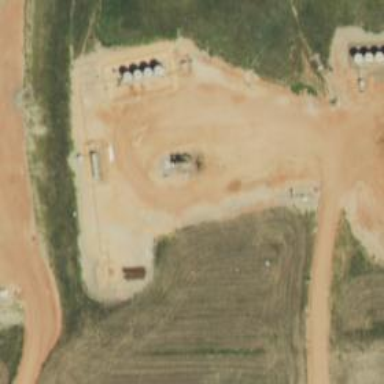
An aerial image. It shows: Petroleum well.